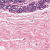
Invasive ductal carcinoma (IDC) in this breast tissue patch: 0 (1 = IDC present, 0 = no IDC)